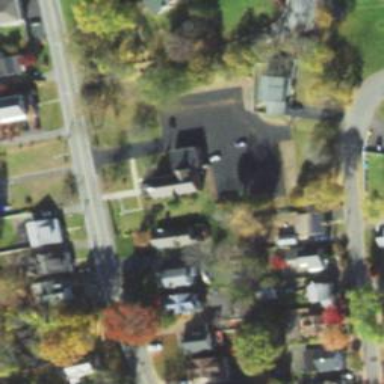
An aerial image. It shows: Paved parking area.